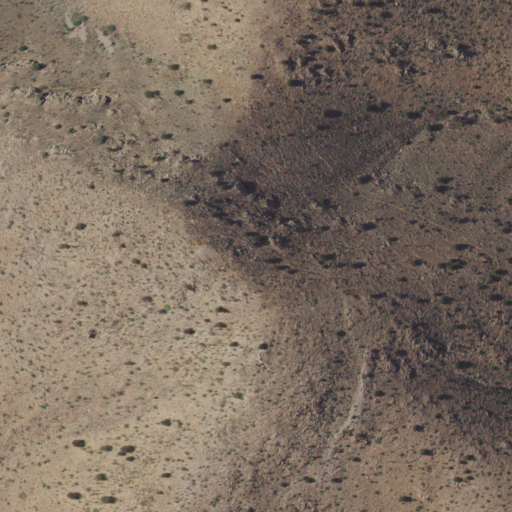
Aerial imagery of mountain in New Mexico named Apache Peak containing shrub and grassland